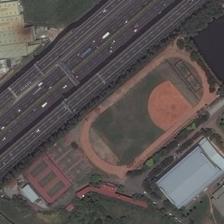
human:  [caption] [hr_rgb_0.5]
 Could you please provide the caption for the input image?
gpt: this area encircled by lush trees is quite close to the road and includes a baseball field, several basketball courts and tennis courts .

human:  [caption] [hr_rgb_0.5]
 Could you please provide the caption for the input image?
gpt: a playground with a baseball field in it is next to a large road .

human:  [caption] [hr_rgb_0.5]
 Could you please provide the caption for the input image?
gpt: a large old playground and four-lane highway beside .

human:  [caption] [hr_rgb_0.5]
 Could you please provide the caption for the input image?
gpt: several buildings and a playground with three basketball fields next to it are in two sides of several parallel roads .

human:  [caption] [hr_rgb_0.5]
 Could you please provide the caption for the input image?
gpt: a playground with a baseball field in it and basketball fields next to it is beside several parallel wide roads .